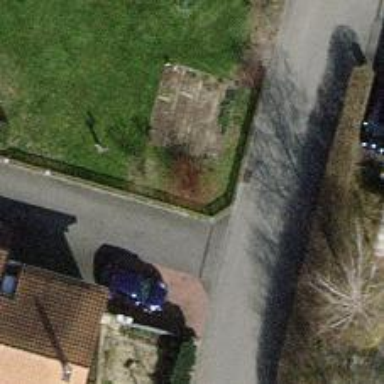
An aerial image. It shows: Hedge acting as barrier.